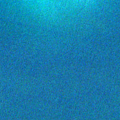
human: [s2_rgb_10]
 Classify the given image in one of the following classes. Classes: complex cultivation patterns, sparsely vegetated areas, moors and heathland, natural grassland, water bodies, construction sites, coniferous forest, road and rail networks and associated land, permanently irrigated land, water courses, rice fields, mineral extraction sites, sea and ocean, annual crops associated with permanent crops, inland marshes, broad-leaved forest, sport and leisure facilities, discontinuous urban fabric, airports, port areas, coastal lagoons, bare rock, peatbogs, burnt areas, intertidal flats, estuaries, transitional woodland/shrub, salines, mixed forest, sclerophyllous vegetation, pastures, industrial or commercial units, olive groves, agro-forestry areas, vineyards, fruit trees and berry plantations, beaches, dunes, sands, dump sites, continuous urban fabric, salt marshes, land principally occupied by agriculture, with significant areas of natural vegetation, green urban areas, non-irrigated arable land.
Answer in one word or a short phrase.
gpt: sea and ocean